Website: lowes
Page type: billing-address
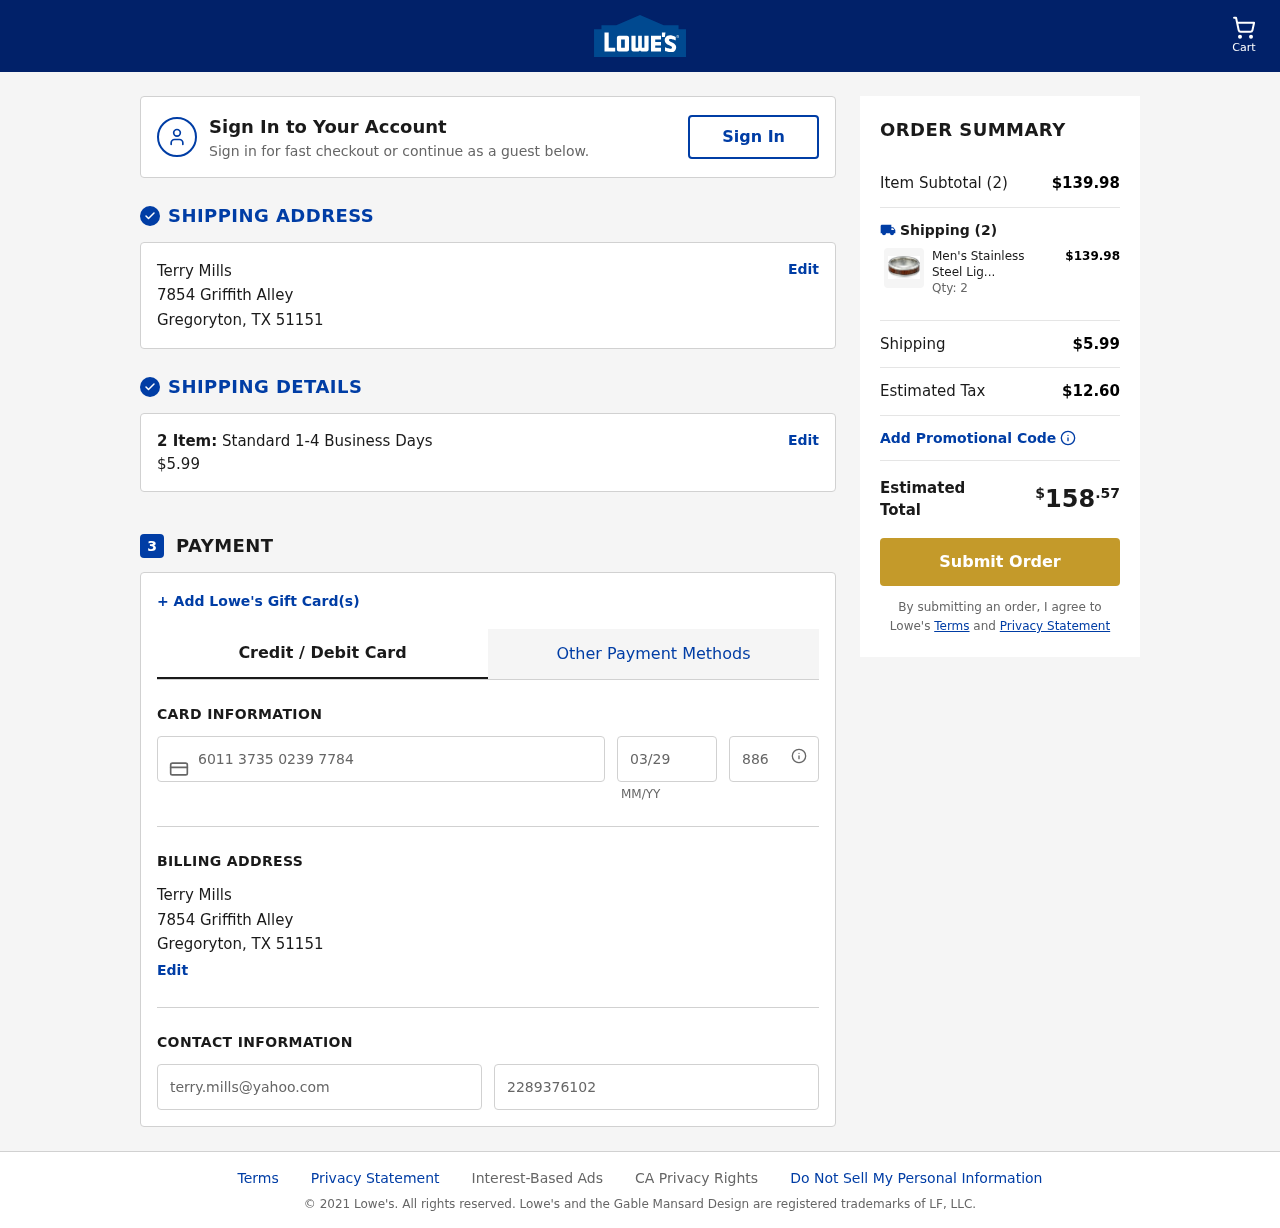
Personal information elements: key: PII_CARD_CVV
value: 886
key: PII_CARD_EXPIRY
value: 03/29
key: PII_CARD_NUMBER
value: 6011 3735 0239 7784
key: PII_CITY
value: Gregoryton
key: PII_EMAIL
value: terry.mills@yahoo.com
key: PII_FULLNAME
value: Terry Mills
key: PII_PHONE
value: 2289376102
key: PII_POSTCODE
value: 51151
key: PII_STATE_ABBR
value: TX
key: PII_STREET
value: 7854 Griffith Alley
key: PII_FULLNAME2
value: Terry Mills
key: PII_CITY2
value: Gregoryton
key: PII_STATE_ABBR2
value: TX
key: PII_POSTCODE_FULL
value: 51151
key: PII_POSTCODE_NUMERIC
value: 51151
Product elements: key: PRODUCT1_NAME
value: Men's Stainless Steel Light Wooden Inlay Ring, Size 11
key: PRODUCT1_PRICE
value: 69.99
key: PRODUCT1_QUANTITY
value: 2
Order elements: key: ORDER_NUM_ITEMS
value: Cart
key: ORDER_NUM_ITEMS
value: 2 Item:
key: ORDER_NUM_ITEMS
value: Item Subtotal (2)
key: ORDER_SHIPPING_COST
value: $5.99
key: ORDER_SUBTOTAL
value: $139.98
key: ORDER_TAX
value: $12.60
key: ORDER_TOTAL
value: $158.57